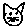
Label: cat